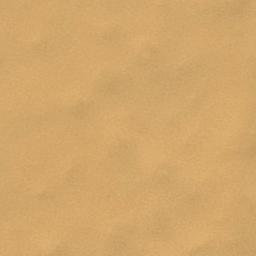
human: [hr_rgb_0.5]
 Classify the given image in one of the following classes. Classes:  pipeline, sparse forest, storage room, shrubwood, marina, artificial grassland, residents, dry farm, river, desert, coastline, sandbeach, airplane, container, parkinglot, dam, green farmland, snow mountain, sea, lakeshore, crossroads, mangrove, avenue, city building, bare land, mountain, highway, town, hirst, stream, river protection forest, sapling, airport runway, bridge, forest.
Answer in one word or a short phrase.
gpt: desert